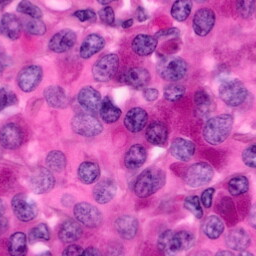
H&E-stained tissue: Pancreatic